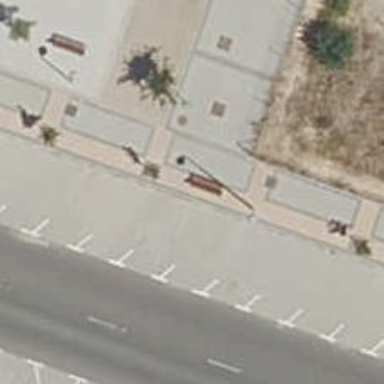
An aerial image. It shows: Bench for seating.